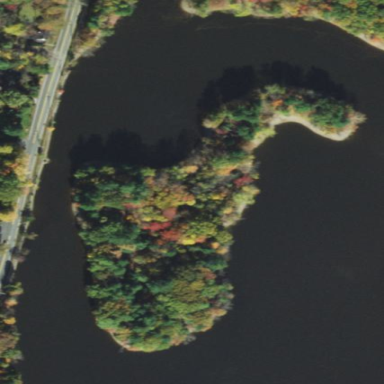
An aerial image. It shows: Islet of woodland covered with trees.